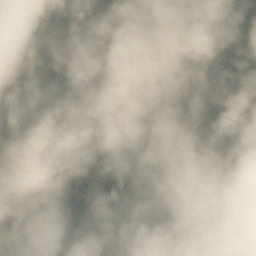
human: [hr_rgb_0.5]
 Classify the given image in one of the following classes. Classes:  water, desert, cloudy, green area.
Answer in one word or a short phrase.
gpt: cloudy